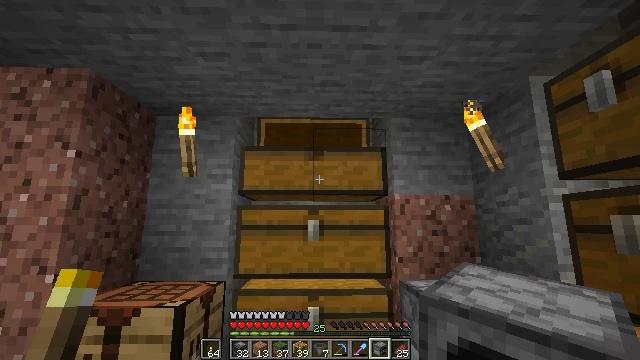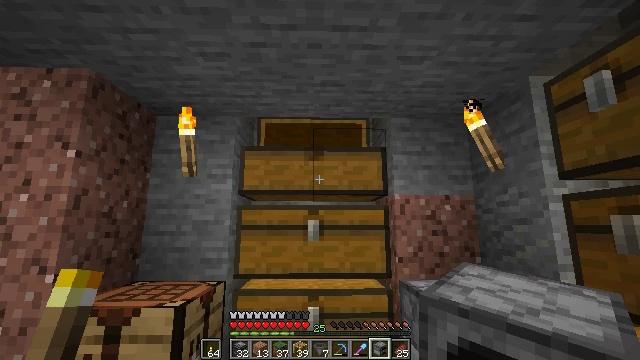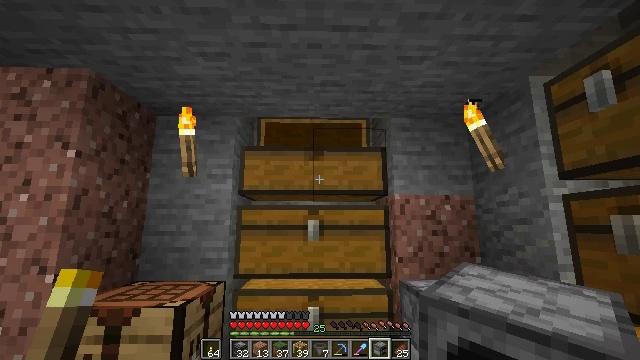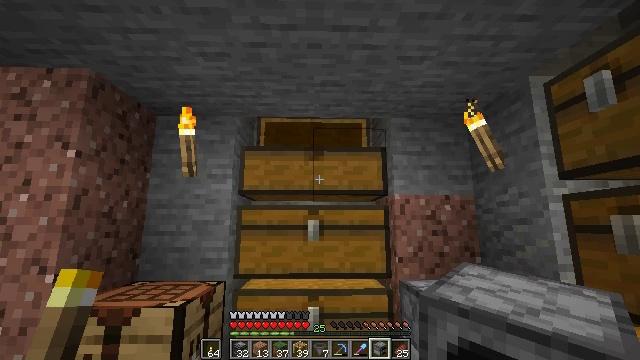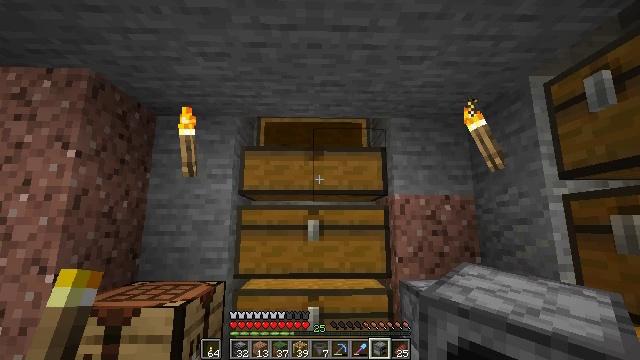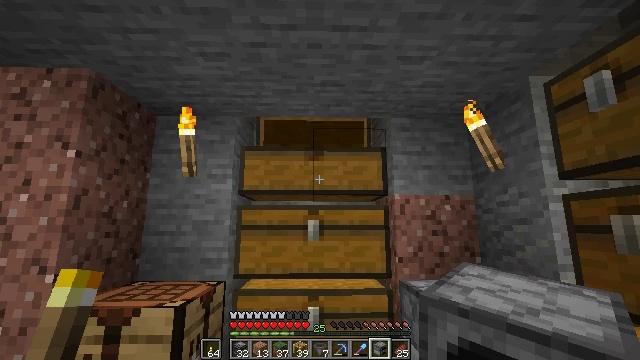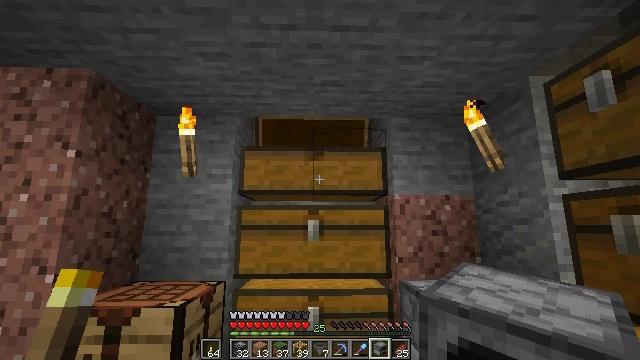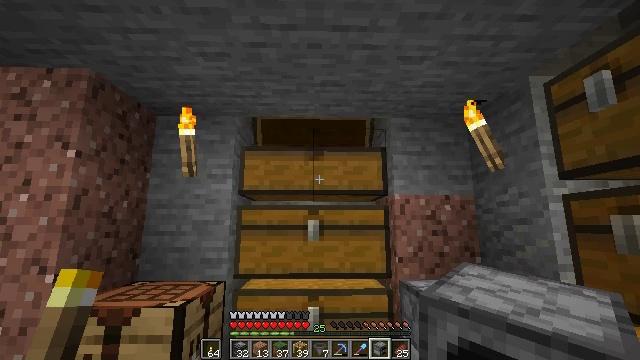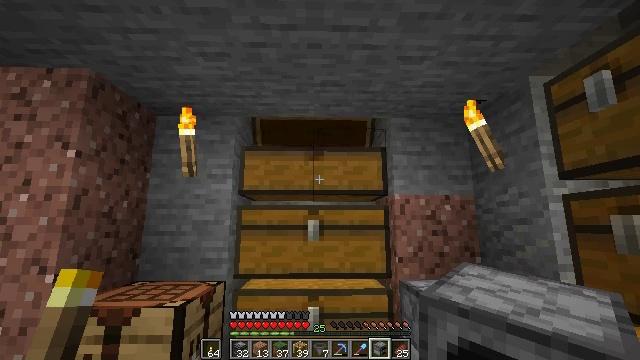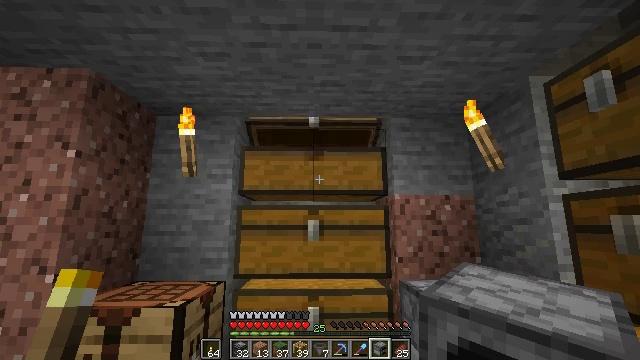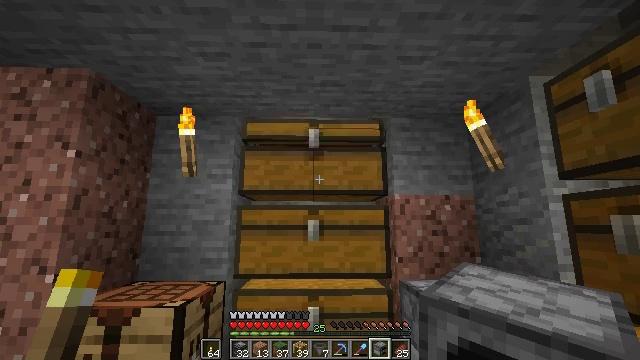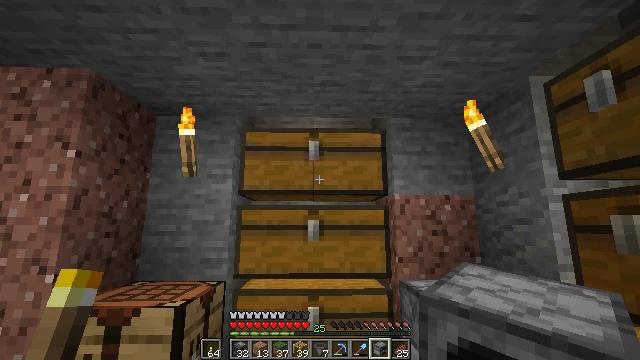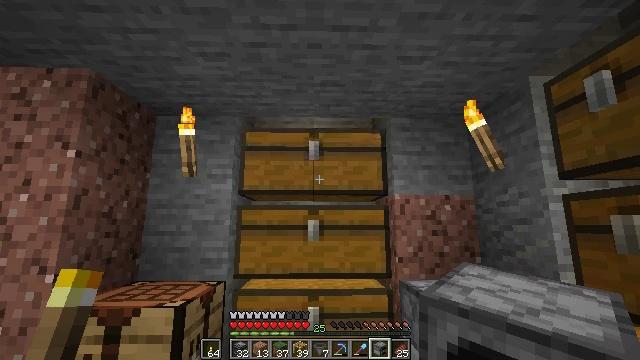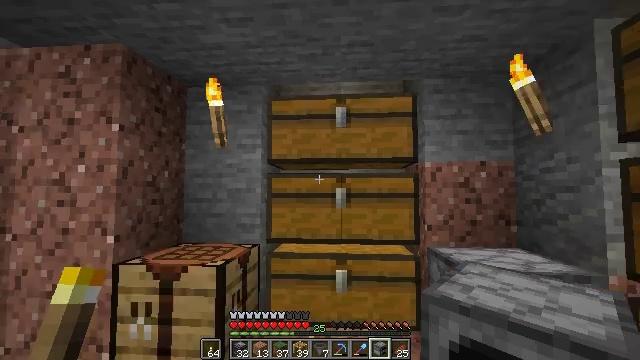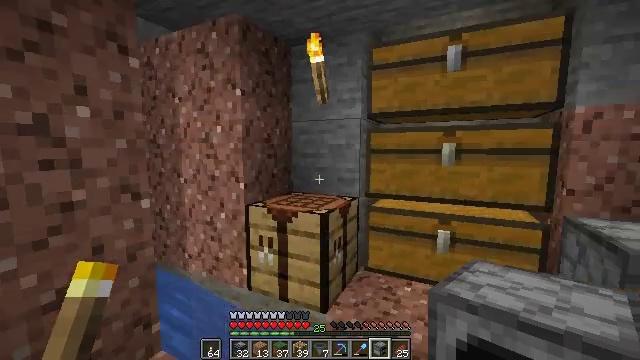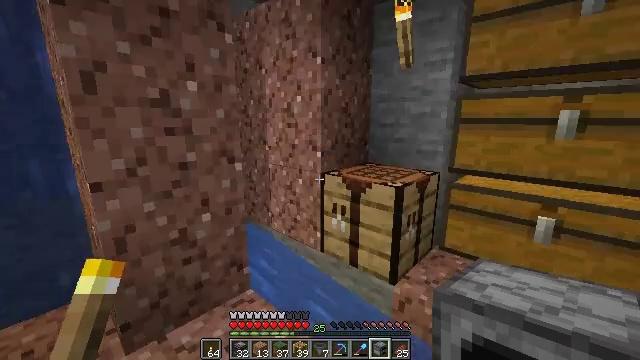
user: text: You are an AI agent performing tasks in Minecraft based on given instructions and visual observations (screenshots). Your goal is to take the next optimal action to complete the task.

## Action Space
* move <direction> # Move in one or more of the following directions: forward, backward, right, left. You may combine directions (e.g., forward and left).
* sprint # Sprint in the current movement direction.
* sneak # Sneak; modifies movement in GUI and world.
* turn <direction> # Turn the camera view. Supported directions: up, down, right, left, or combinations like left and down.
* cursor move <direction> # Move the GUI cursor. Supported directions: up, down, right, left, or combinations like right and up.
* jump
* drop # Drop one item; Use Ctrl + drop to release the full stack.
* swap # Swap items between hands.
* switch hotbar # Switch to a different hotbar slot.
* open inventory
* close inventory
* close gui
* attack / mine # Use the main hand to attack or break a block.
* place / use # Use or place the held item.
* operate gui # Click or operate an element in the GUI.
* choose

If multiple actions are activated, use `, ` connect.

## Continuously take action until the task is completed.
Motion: motion action
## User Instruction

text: Use gold ingots to craft the powered rail.
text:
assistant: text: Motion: no_op
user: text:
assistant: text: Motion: no_op
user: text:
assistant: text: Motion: no_op
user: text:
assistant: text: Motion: no_op
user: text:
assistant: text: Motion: no_op
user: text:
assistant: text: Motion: no_op
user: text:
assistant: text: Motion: no_op
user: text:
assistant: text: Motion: no_op
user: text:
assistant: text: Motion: no_op
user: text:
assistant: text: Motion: no_op
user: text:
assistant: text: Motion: no_op
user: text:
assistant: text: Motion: no_op
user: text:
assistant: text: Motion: turn left and down
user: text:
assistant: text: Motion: turn left and down
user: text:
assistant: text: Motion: turn left and down
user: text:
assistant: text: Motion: turn left and down
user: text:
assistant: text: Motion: turn left and down
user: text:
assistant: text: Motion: turn left and down
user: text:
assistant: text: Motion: no_op
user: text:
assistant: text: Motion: no_op
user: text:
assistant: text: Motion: no_op
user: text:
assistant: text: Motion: no_op
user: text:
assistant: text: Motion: no_op
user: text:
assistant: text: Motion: no_op
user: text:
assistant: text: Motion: no_op
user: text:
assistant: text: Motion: turn left and up
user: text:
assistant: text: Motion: turn left
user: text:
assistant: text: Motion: turn left
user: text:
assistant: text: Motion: no_op
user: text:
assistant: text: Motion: no_op